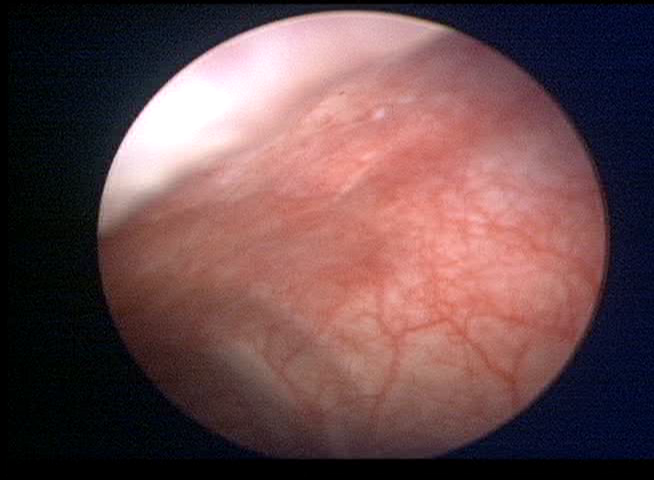
Modality: WLC
Class: Normal mucosa
Bladder cancer association: No